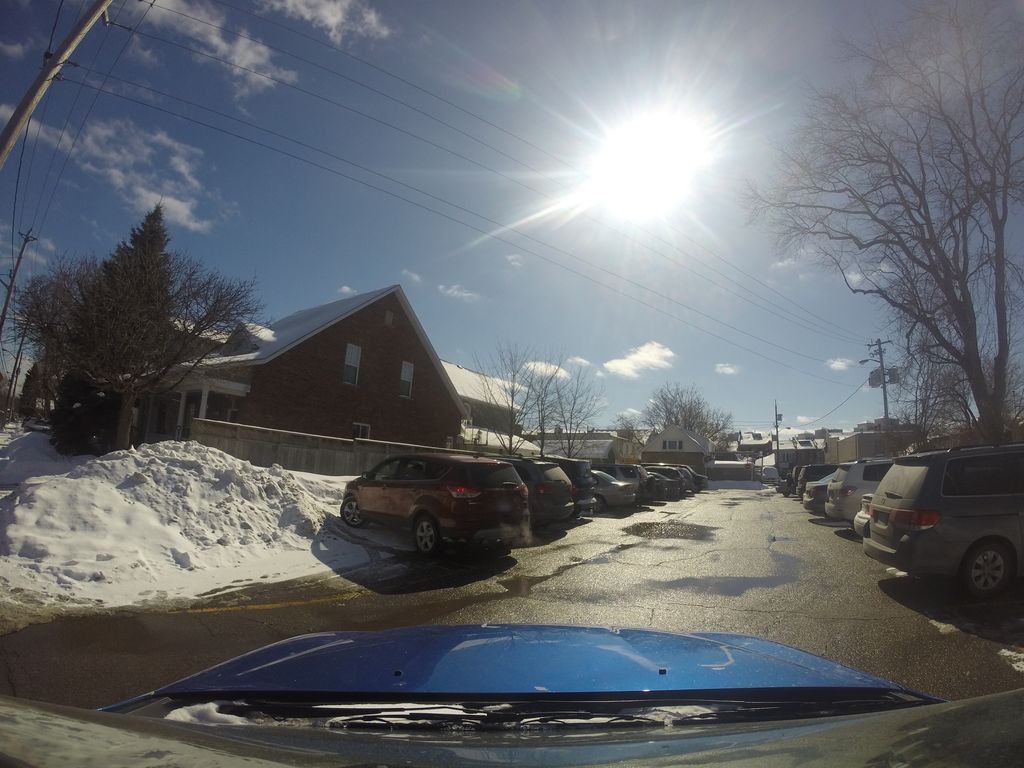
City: hamilton